Question: I have this situation as you can see in the image:

And I want to avoid the the border highlighted with red circle using css.
Is this possible, a sample would be great :)
CSS
'''
.home_menu li a {
padding: 6px 0px 6px 12px;
}
.home_menu li a:hover {
background-color: white;
border-top: 1px solid #c1c1c1;
border-left: 1px solid #c1c1c1;
border-bottom: 1px solid #c1c1c1;
}
.home_menu li .subMenu{
position: absolute;
left: 164px;
top: 0px;
background-color: white;
border: 1px solid #c1c1c1;
height: 100px;
width: 300px;
z-index: 20;
}
'''
HTML
'''
<ul class="nav nav-list home_menu">
<li><a href="#">Automotiv</a>
<div class="subMenu">
Test
</div>
</li>
<li><a href="#">Electronic & Technology</a></li>
...
</ul>
'''
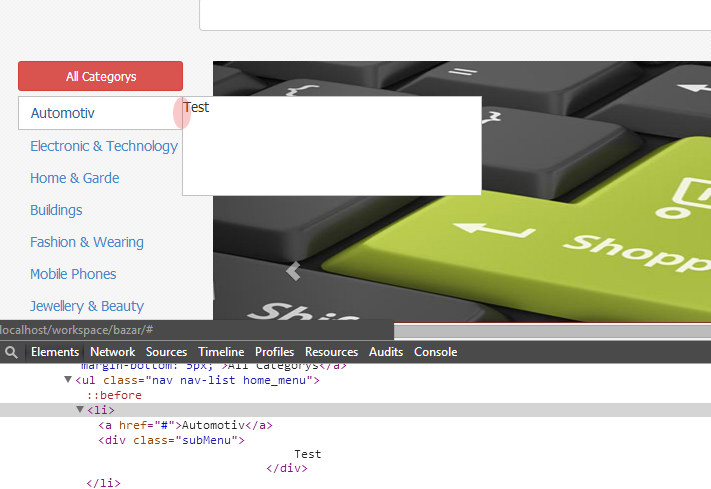
Answer: Here its a sample I just created <URL>.
HTML
'''
<div class="col-md-2">
<ul class="nav nav-list home_menu">
<li><a href="#">Automotiv</a>
<div class="subMenu">
Test
</div>
<span class="hidder"></span>
</li>
<li>
<a href="#">Electronic &amp; Technology</a>
<div class="subMenu">
Test
</div>
<span class="hidder"></span>
</li>
</ul>
</div>
'''
css
'''
.home_menu li a {
padding: 6px 0px 6px 12px;
}
.home_menu li .subMenu {
display: none;
position: absolute;
left: 100%;
top: 0px;
background-color: white;
border: 1px solid #c1c1c1;
min-height: 100px;
min-width: 300px;
padding: 5px;
z-index: 20;
border-top-right-radius:5px;
border-bottom-right-radius:5px;
border-bottom-left-radius:5px;
}
.home_menu li .hidder {
display: none;
width: 2px;
height: 95.5%;
position: absolute;
top: 1px;
right: -1px;
background-color: white;
z-index: 100;
}
.home_menu li:hover a {
background-color: white;
border-top: 1px solid #c1c1c1;
border-left: 3px solid #c1c1c1;
border-bottom: 1px solid #c1c1c1;
border-top-left-radius:5px;
border-bottom-left-radius:5px;
}
.home_menu li a:hover {background-color: #fff}
.home_menu li:hover .hidder{display:inline-block;}
.home_menu li:hover .subMenu{display:inline-block;}
'''